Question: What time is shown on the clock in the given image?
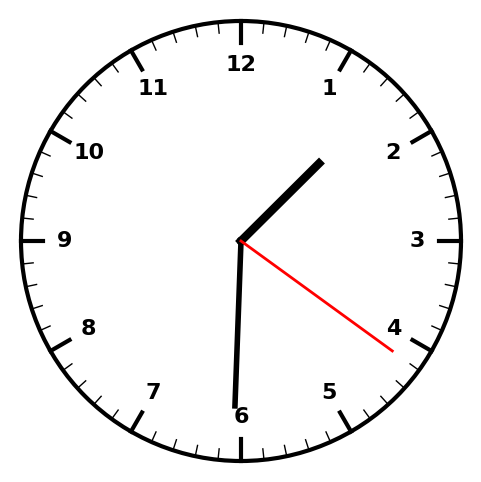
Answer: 01:30:21